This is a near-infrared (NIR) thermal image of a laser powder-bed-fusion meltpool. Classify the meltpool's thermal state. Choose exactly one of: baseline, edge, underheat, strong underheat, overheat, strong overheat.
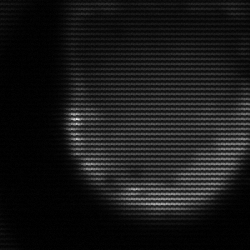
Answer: edge